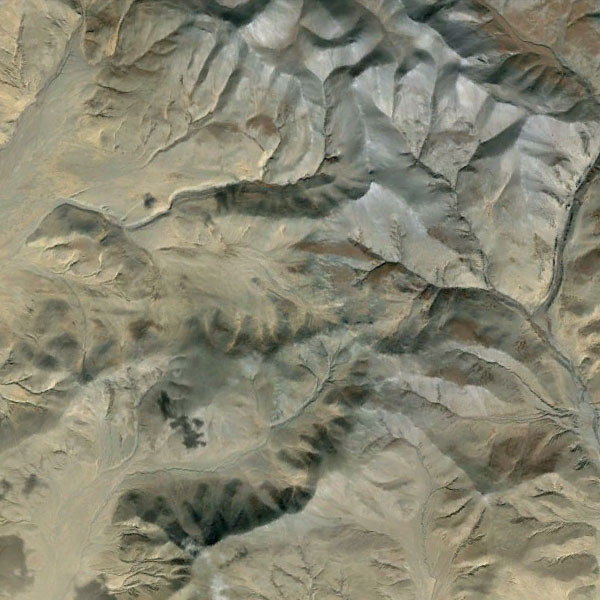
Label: Mountain